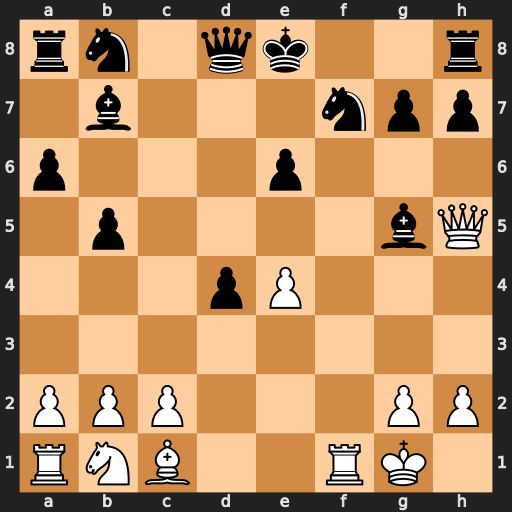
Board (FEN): rn1qk2r/1b3npp/p3p3/1p4bQ/3pP3/8/PPP3PP/RNB2RK1
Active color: w
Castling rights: kq
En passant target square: -
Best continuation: Qxf7#